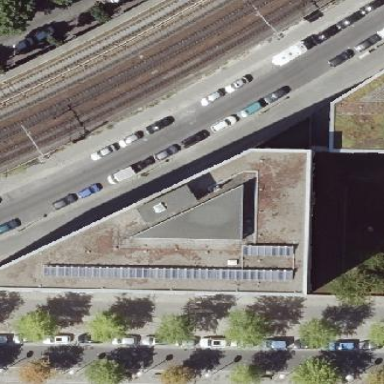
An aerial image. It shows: Building with flat silver roof.